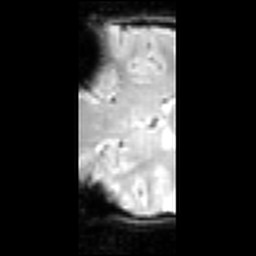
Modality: inplaneT2
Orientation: coronal
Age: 18
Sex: female